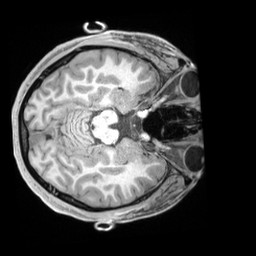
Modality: T1w
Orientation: axial
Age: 21
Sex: male
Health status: ill
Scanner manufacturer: siemens
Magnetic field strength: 3 T
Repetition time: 2.2 s
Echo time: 0.00218 s